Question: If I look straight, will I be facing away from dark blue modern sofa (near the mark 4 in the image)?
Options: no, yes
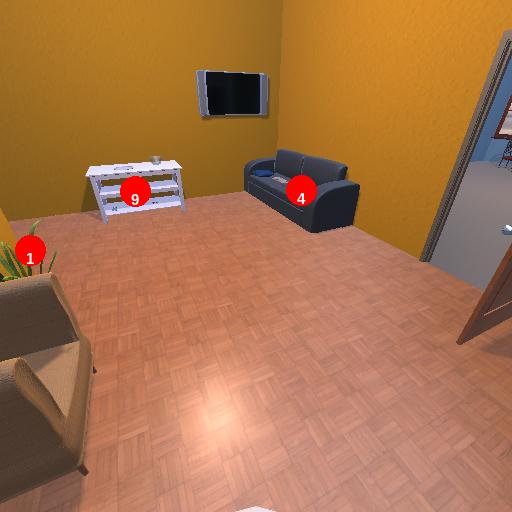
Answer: no